Interaction volume radius: 5 \u00c5
Interaction volume height: 10 \u00c5
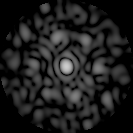
Disorder parameter: 0.8196